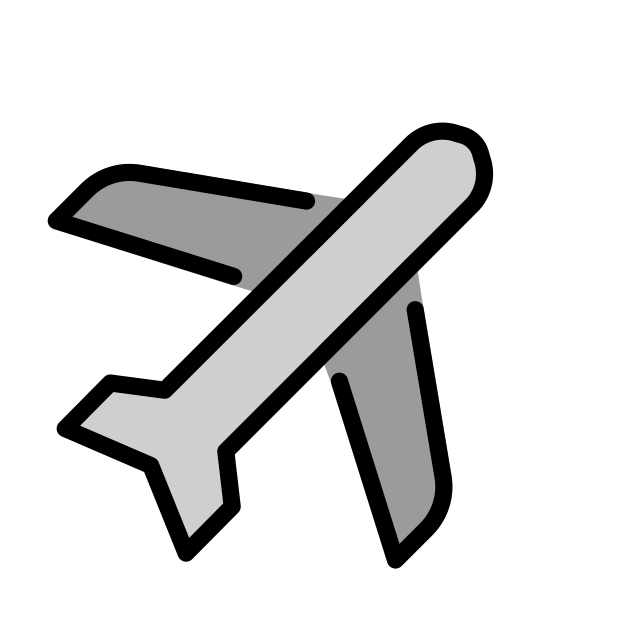
Emoji: ✈
Name: airplane
Unicode: 0x2708